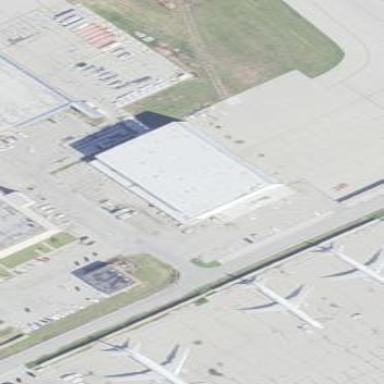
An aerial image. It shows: Apron at the airport.